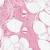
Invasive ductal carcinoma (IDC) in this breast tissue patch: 0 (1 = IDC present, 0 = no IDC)